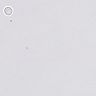
Metastatic tissue present: yes